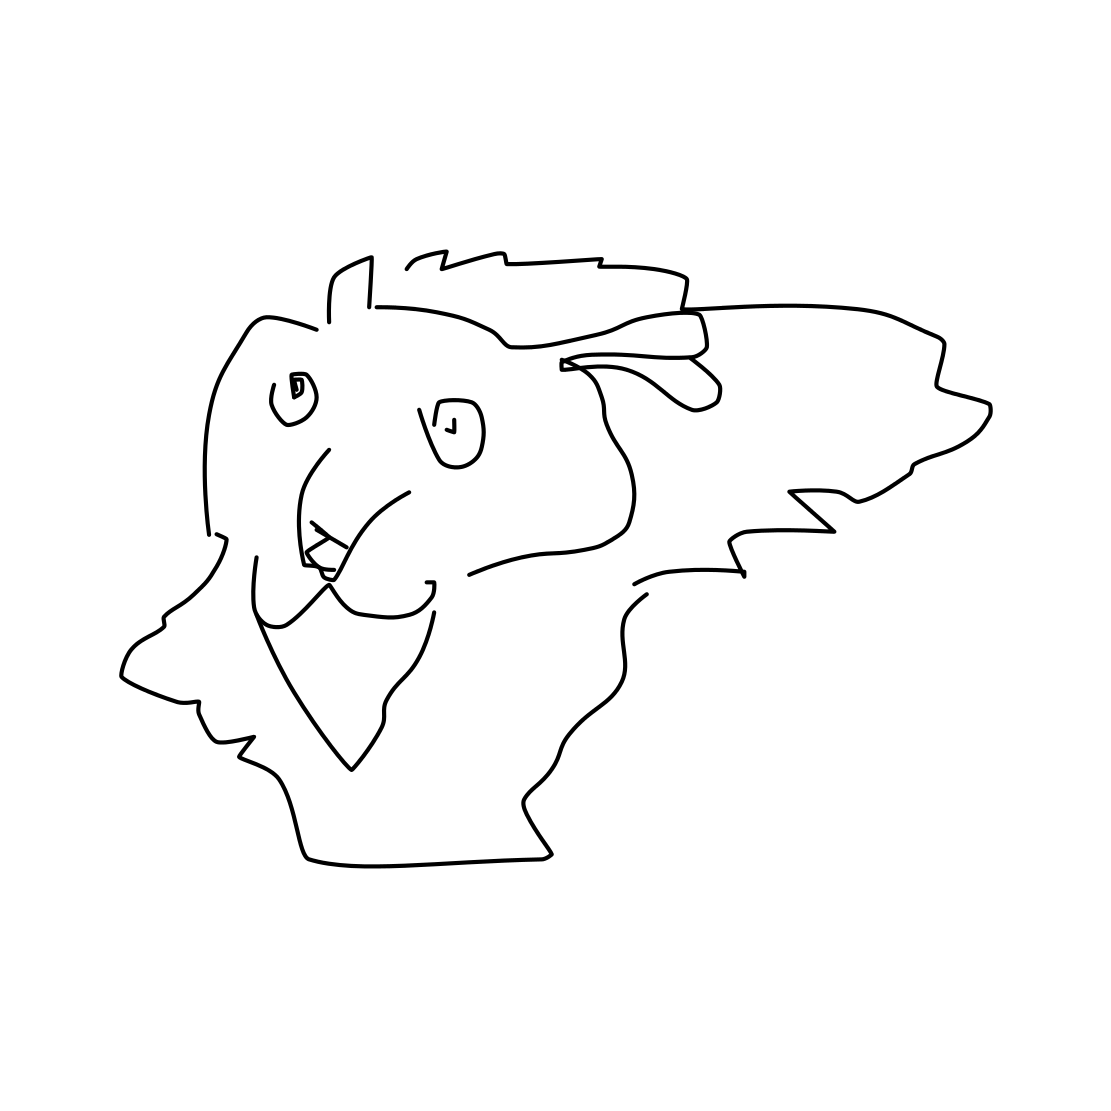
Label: lion